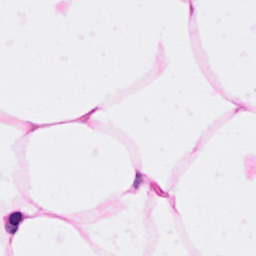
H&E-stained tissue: Breast